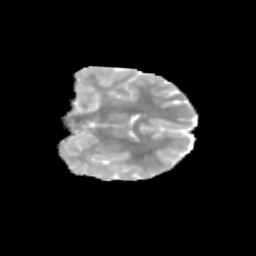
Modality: MD
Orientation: coronal
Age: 12
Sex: female
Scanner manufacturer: siemens
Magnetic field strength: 3 T
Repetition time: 3.8 s
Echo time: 0.07 s